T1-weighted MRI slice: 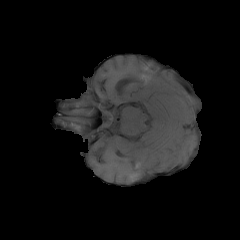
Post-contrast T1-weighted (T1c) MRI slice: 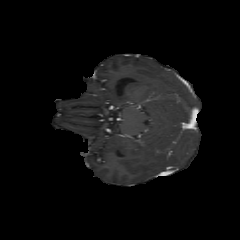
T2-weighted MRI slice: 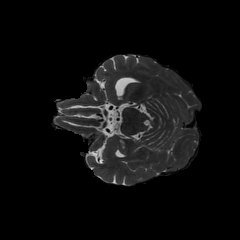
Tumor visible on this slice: no